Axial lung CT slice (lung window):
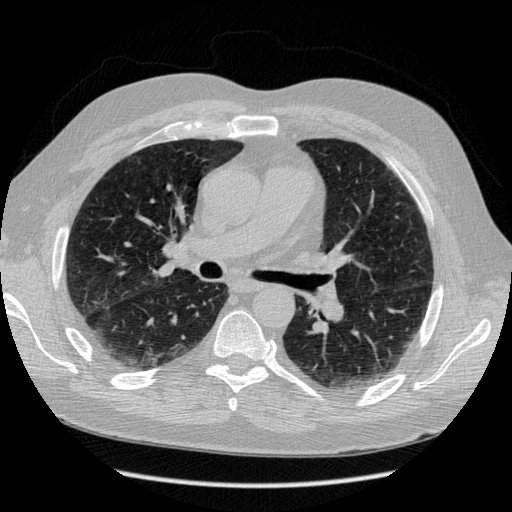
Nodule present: no